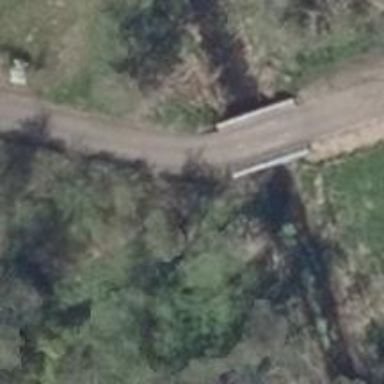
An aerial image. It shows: Concrete driveway bridge over service road.